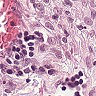
Metastatic tissue present: yes